Question: I've installed SQLite version '1.0.99' and my connection is succeeded when i'm connecting with database from EF designer wizard. but in next step to generate model it shows error as shown in image. how i can I resolve it?

My project version is '4.5.1.' Visual studio 2015
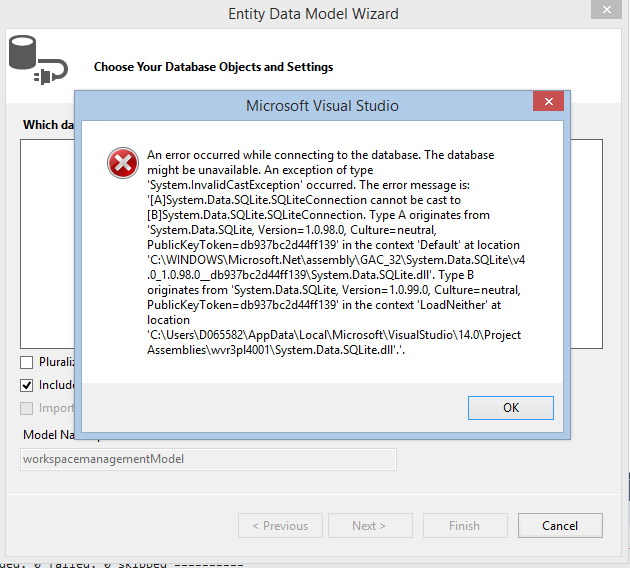
Answer: Judging by your error image, it looks like you have a version conflict; 1.0.98 vs 1.0.99. I would update your SQLite version to match using NuGet or the Package Manager console and try again.